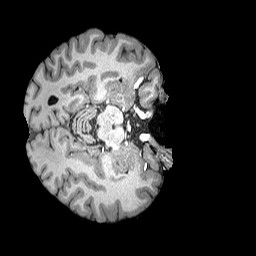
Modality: T1w
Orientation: axial
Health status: ill